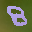
Label: 8